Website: crate-barrel
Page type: customer-info-address
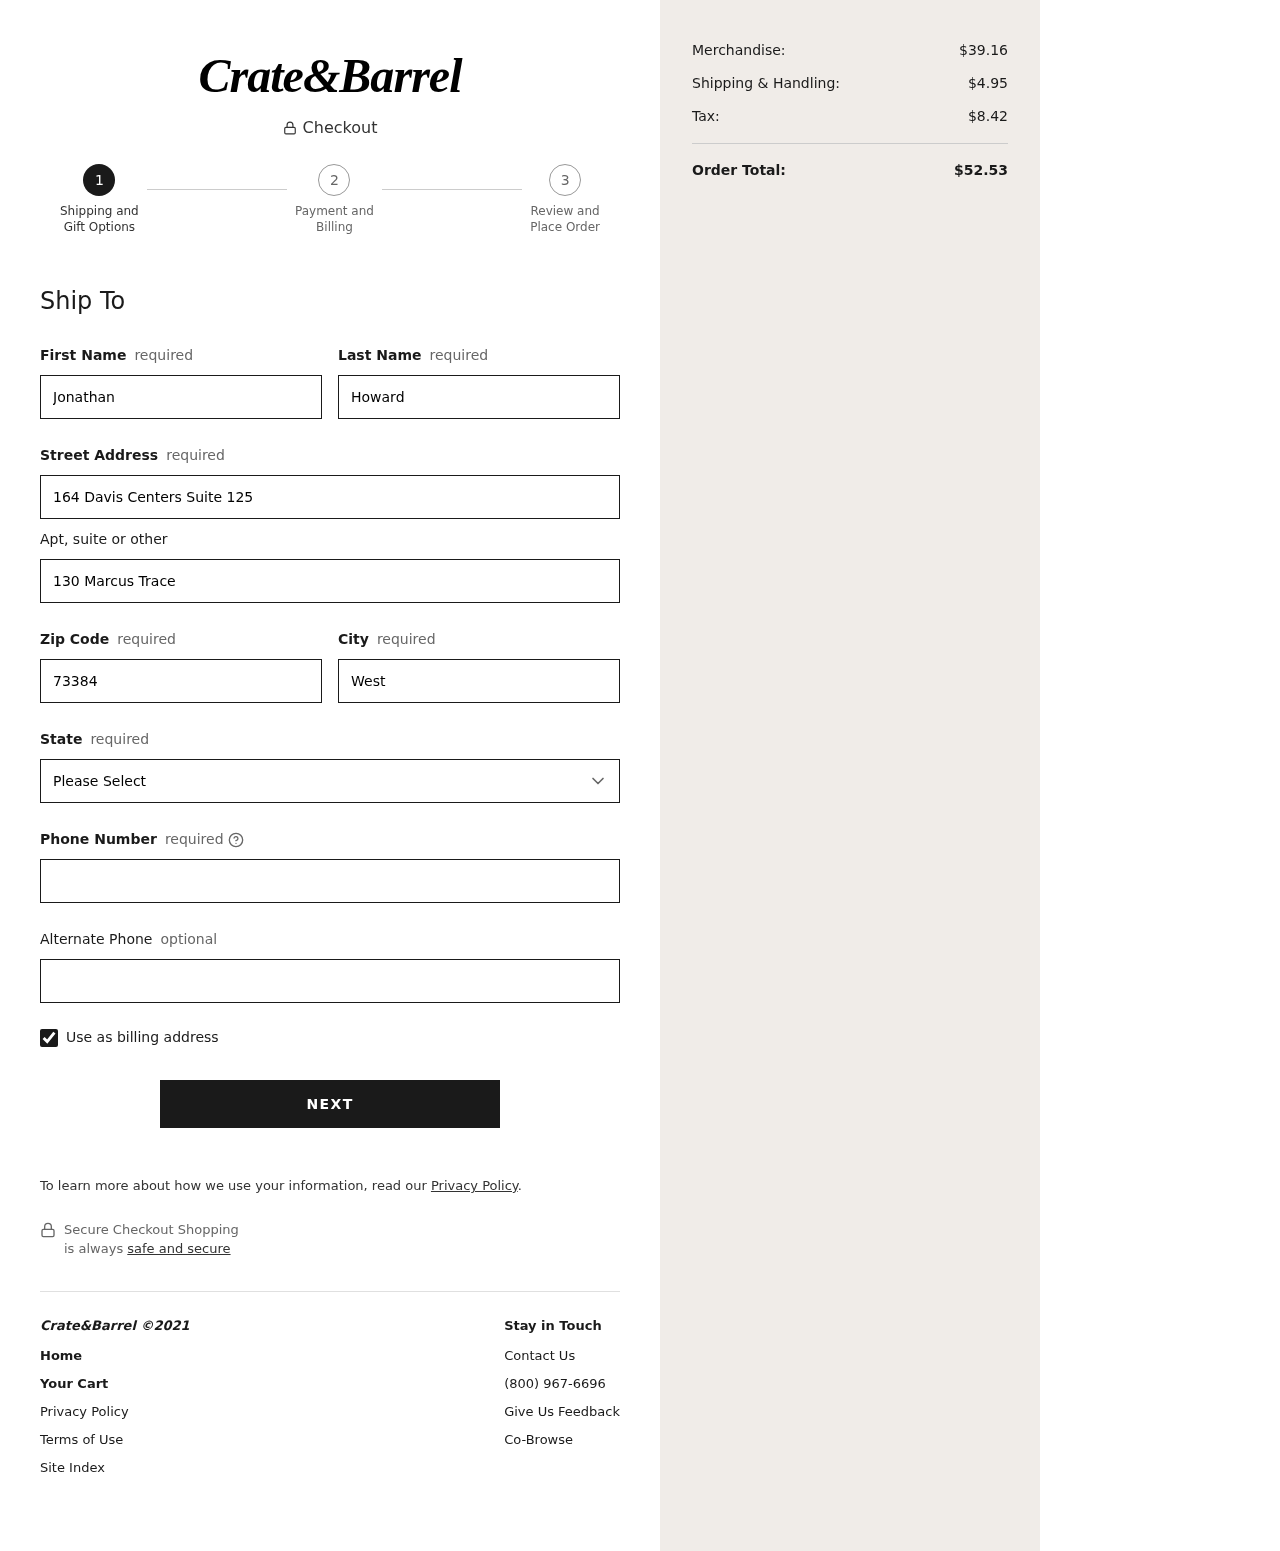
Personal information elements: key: PII_STATE
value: New Hampshire
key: PII_FIRSTNAME
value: Jonathan
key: PII_LASTNAME
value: Howard
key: PII_STREET
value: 164 Davis Centers Suite 125
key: PII_STREET2
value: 130 Marcus Trace
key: PII_POSTCODE
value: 73384
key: PII_CITY
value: West Connie
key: PII_PHONE
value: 4742650324
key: PII_PHONE_ALT
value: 9394735400
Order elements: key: ORDER_SUBTOTAL
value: $39.16
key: ORDER_SHIPPING_COST
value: $4.95
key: ORDER_TAX
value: $8.42
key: ORDER_TOTAL
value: $52.53